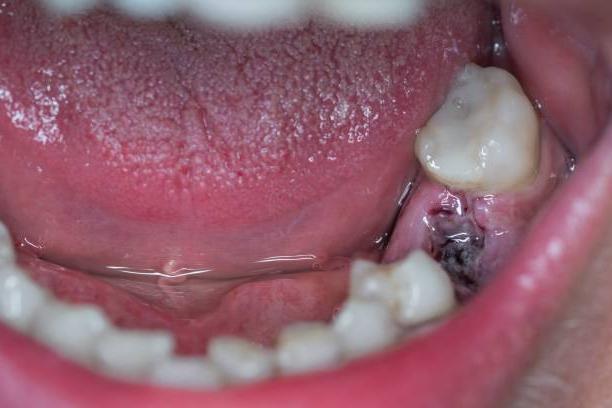
Condition: hypodontia